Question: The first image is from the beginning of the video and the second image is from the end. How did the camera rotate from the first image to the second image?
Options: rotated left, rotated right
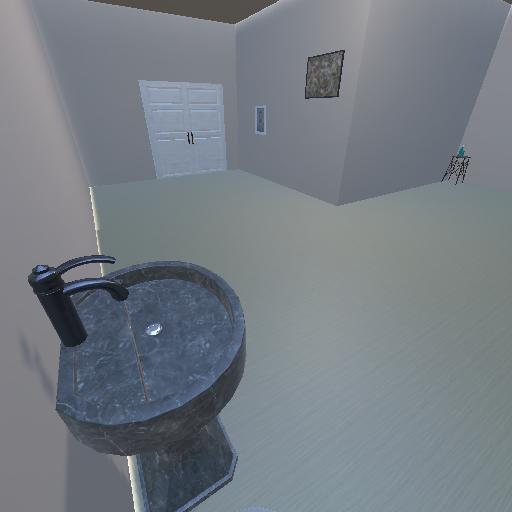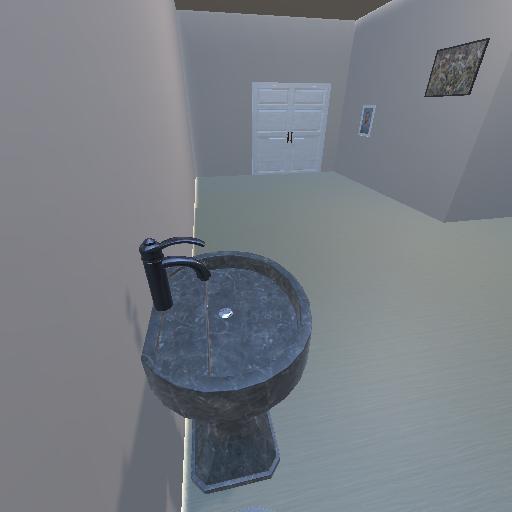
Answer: rotated left